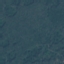
Land use / land cover: Forest